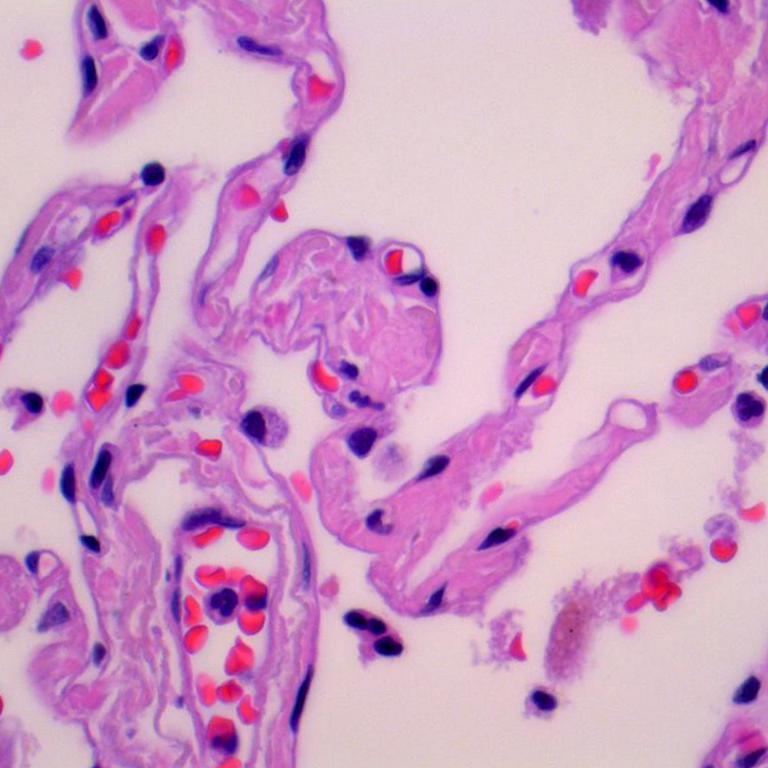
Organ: lung
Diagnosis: benign